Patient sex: M
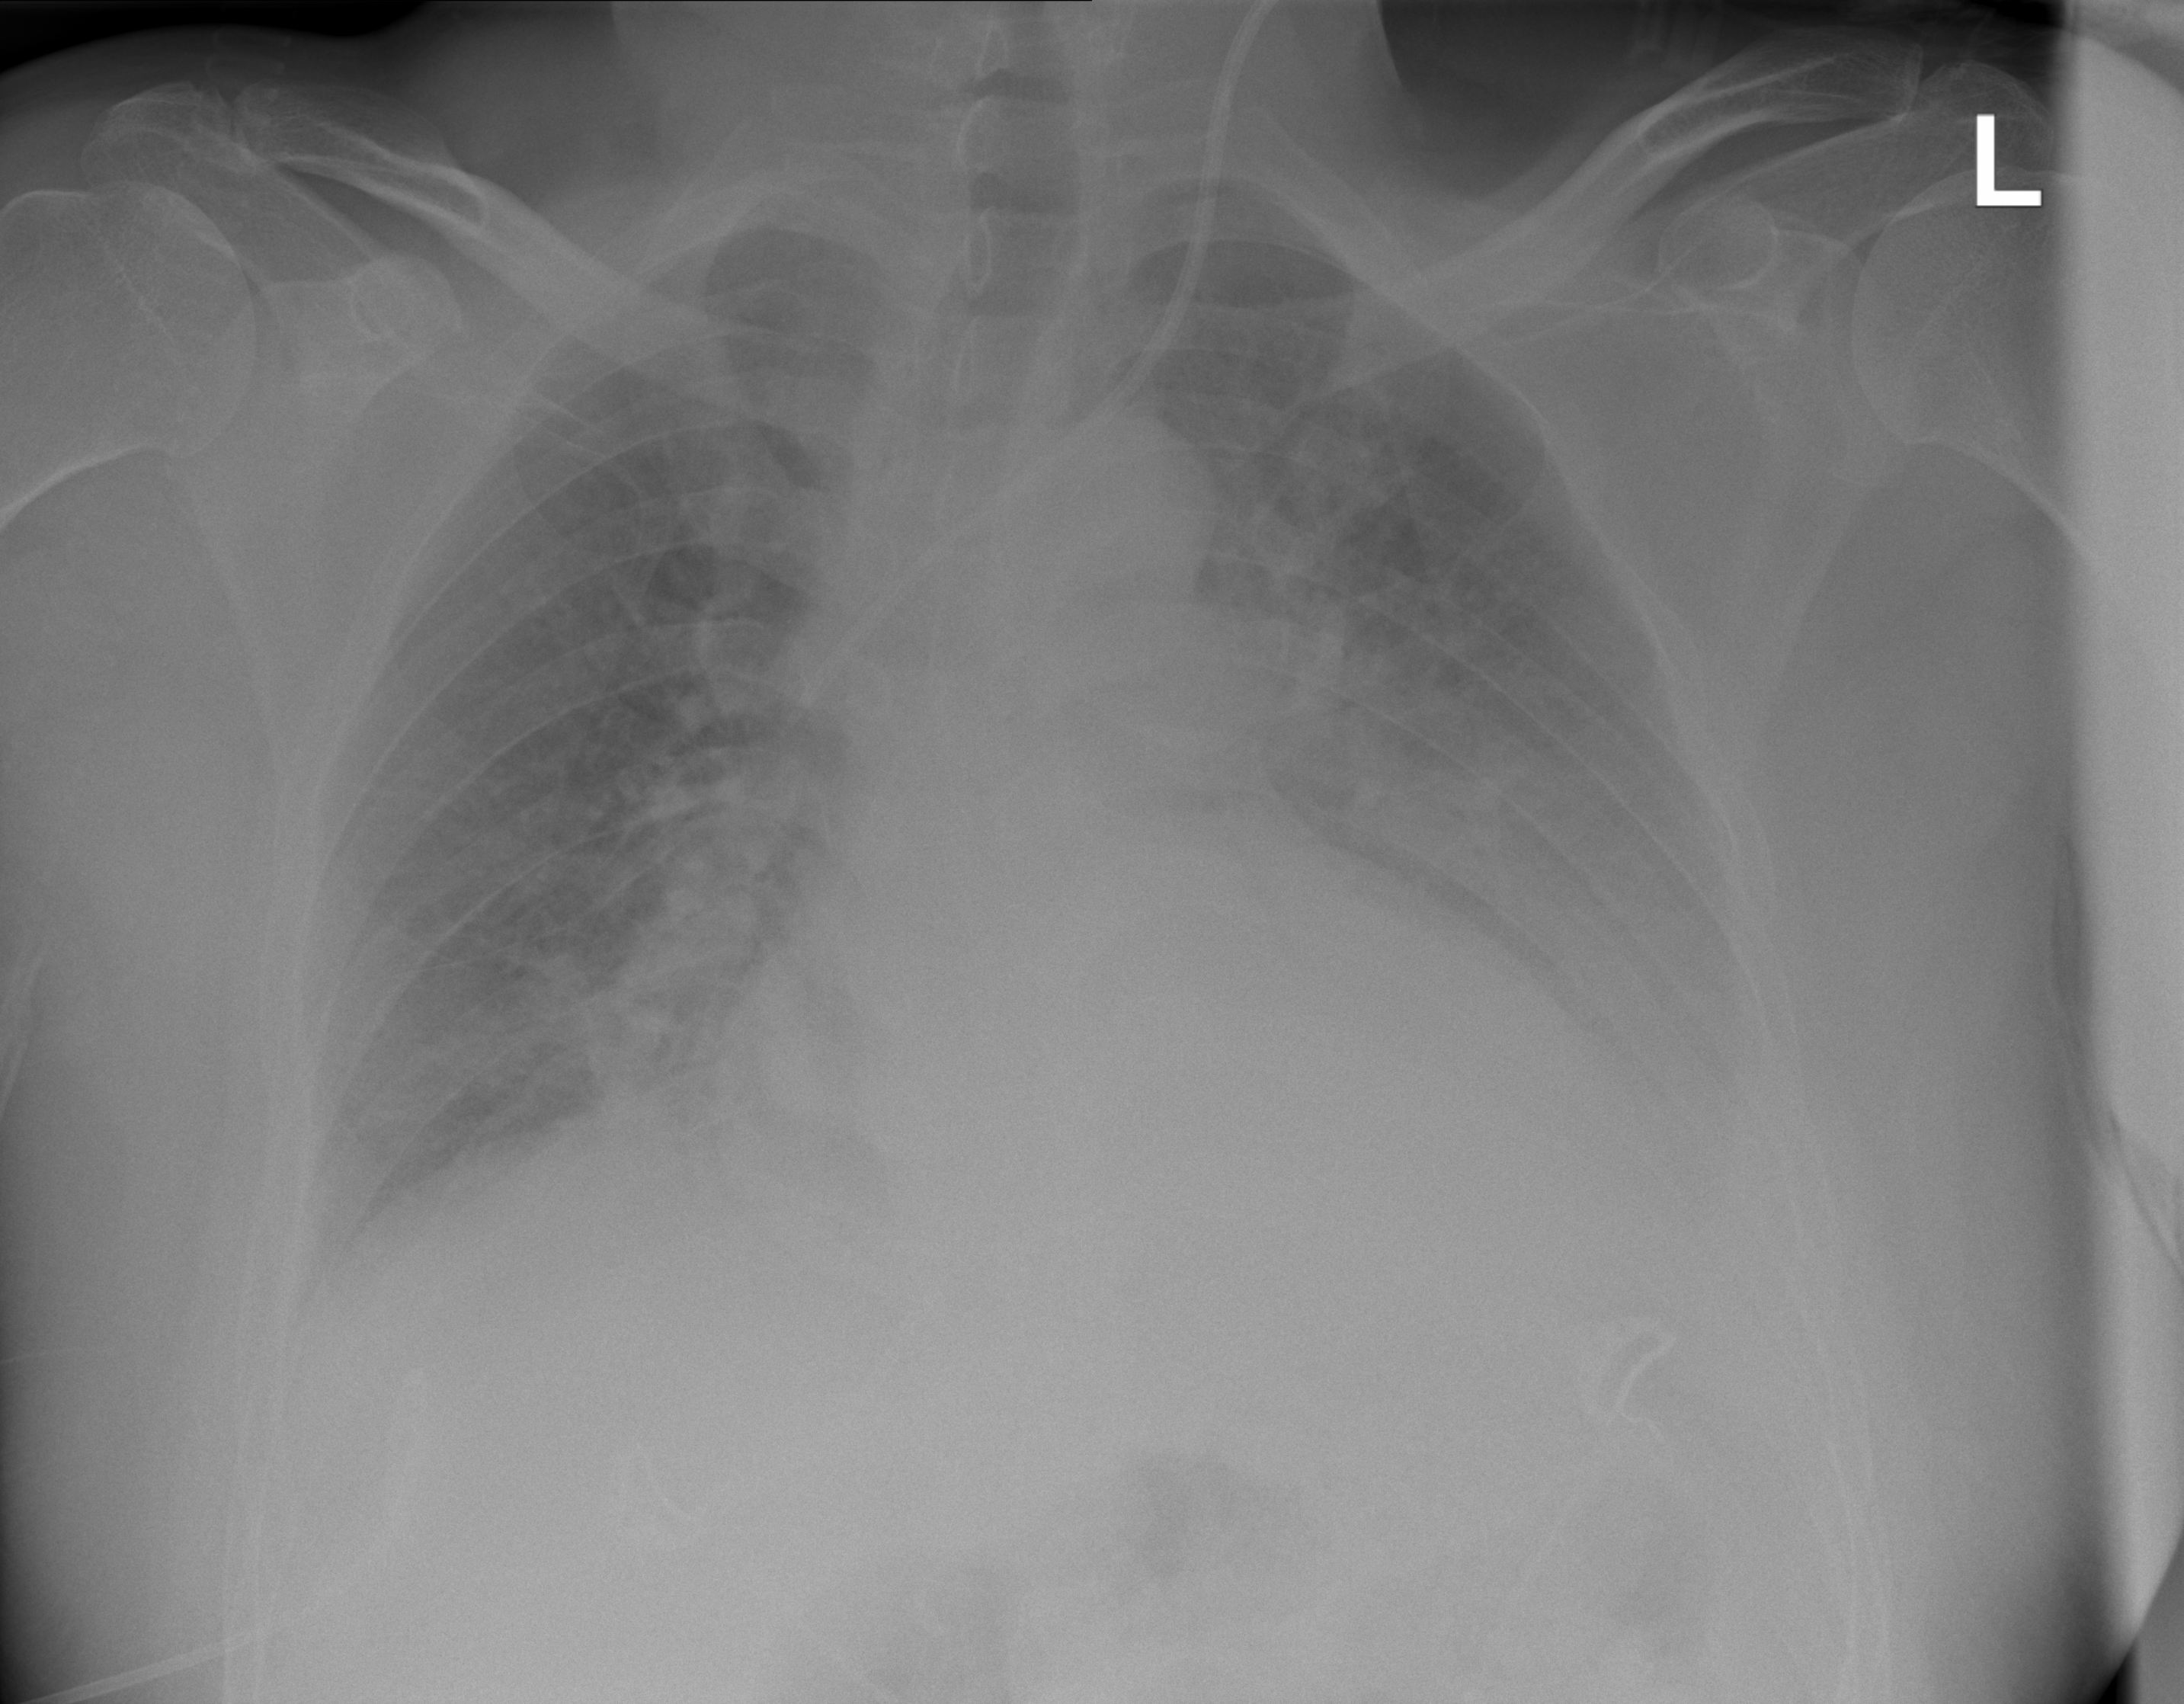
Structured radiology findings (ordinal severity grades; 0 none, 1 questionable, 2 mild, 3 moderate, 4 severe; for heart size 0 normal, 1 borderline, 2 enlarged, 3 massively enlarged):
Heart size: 2
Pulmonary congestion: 2
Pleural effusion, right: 2
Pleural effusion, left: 3
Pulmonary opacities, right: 2
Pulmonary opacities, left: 2
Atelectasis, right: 3
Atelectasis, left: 3